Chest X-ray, AP view. Patient: 30 years old, sex F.
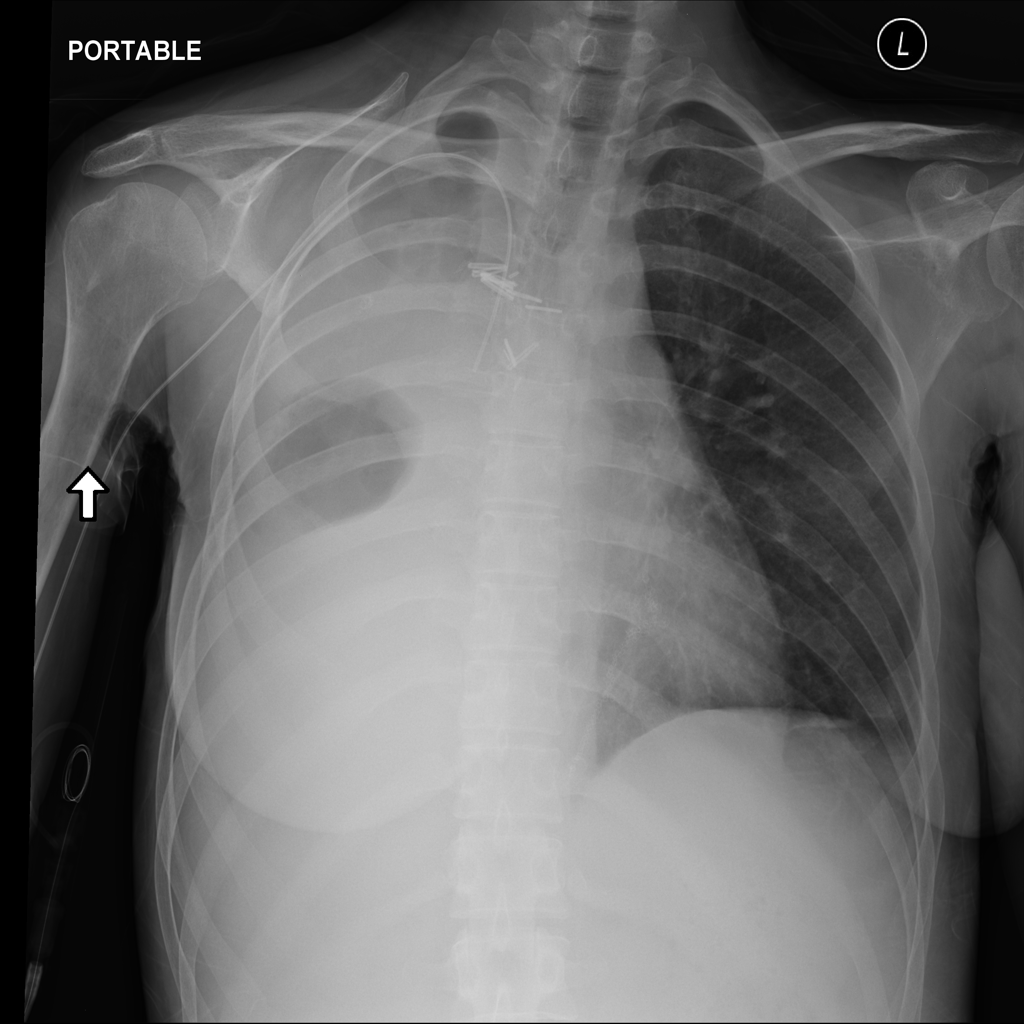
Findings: No Finding